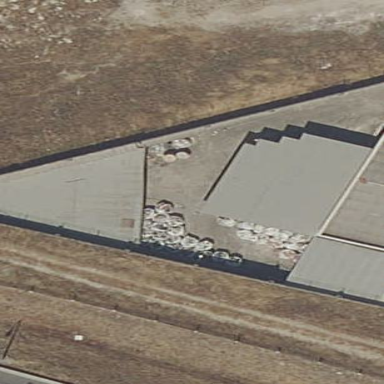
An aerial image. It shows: View of roof of building.